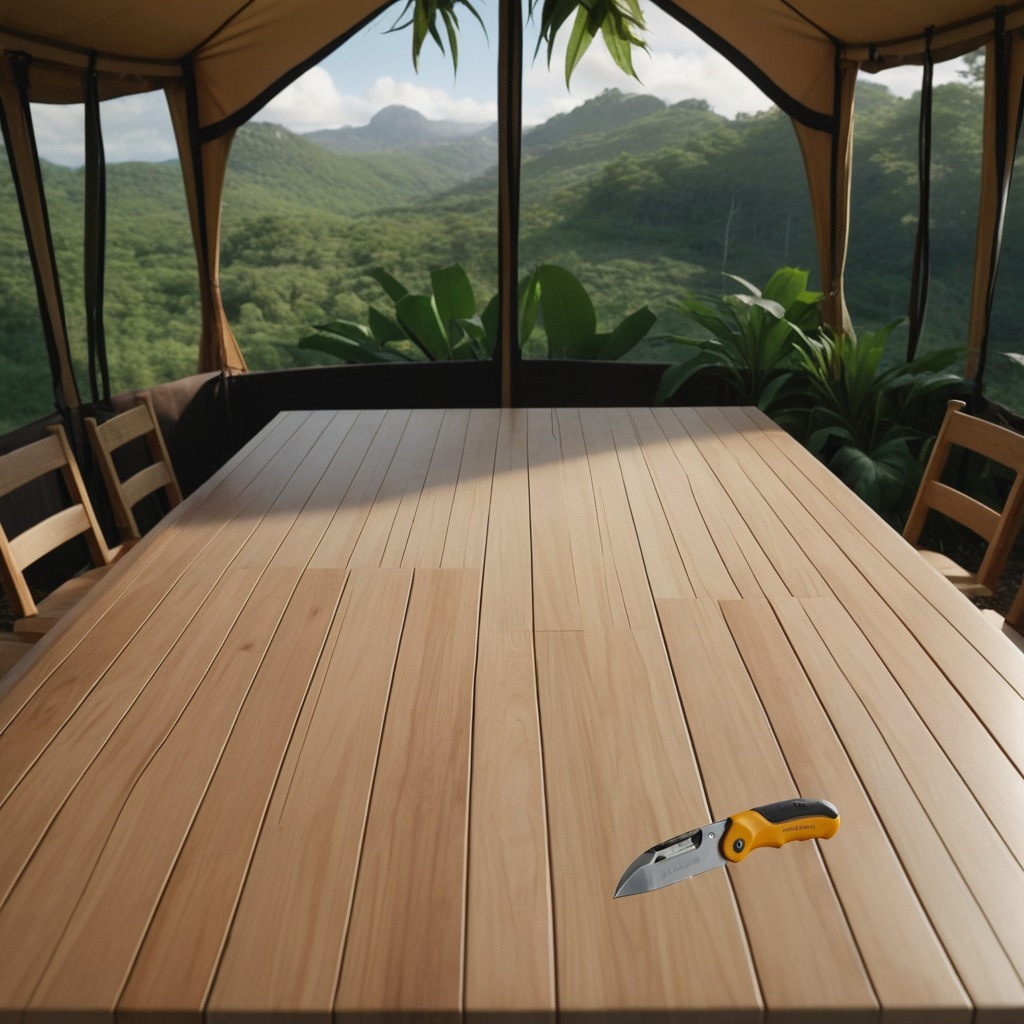
A utility knife is lying on a wooden table inside a jungle field workshop tent.